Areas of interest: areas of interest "Gan Tian Basketball South China Headquarters Campus"
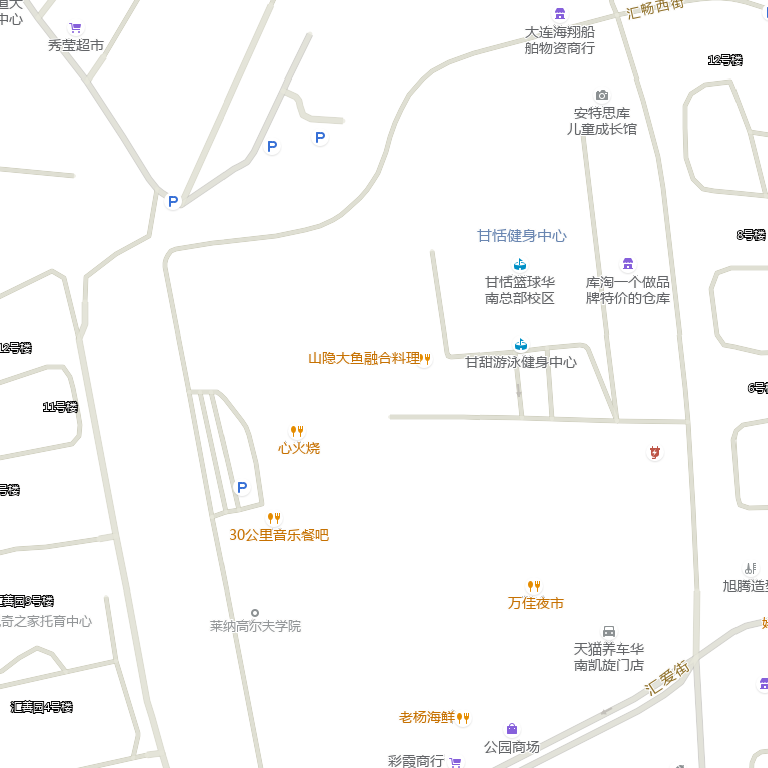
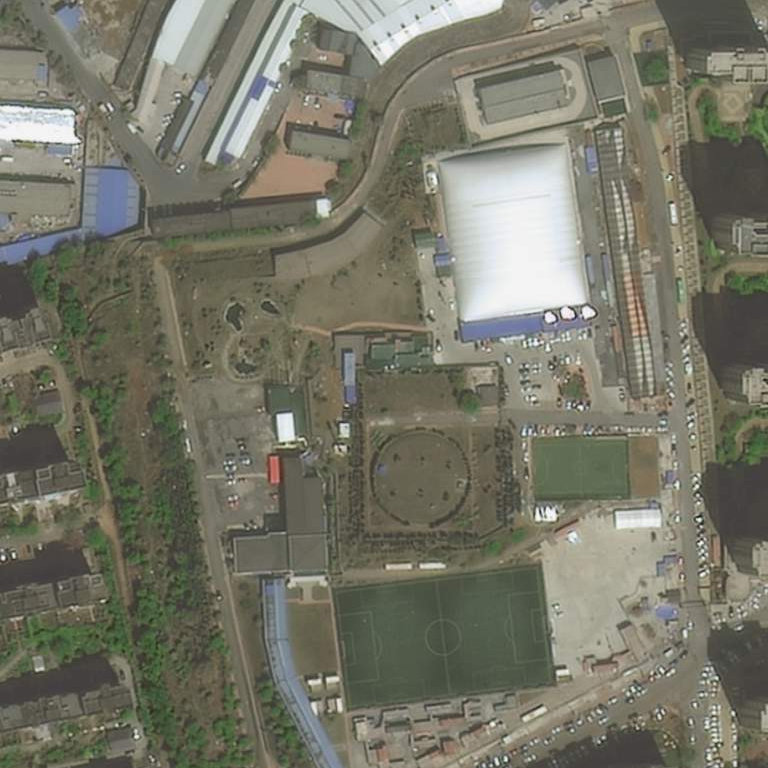